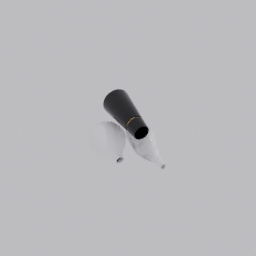
Label: decoration